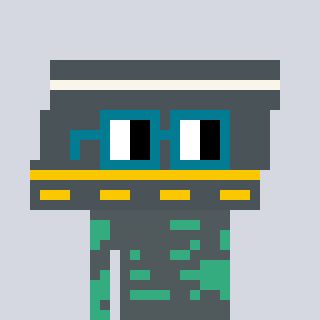
a pixel art character with square dark green glasses, a road-shaped head and a teal-colored body on a cool background